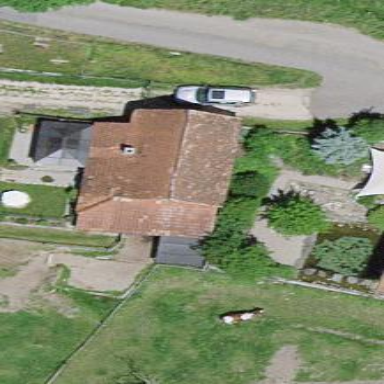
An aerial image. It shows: Rural barn.